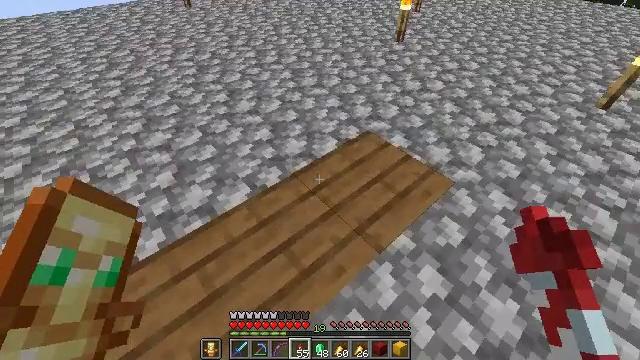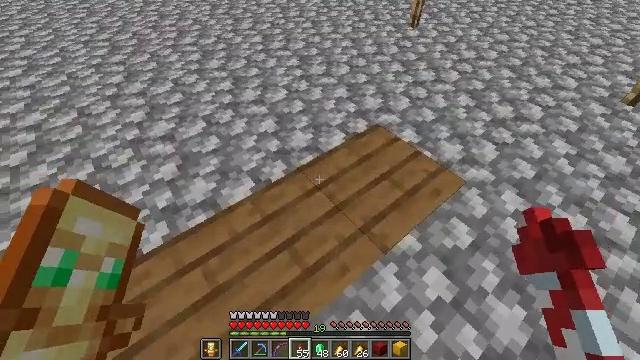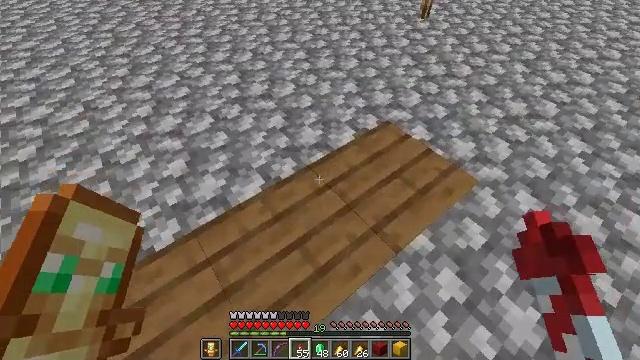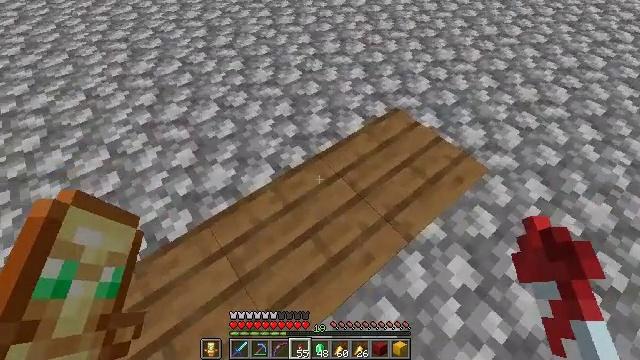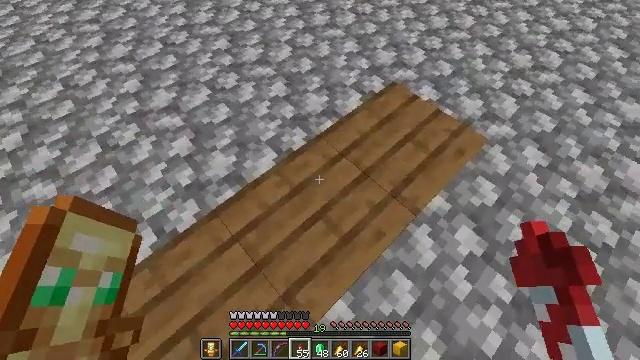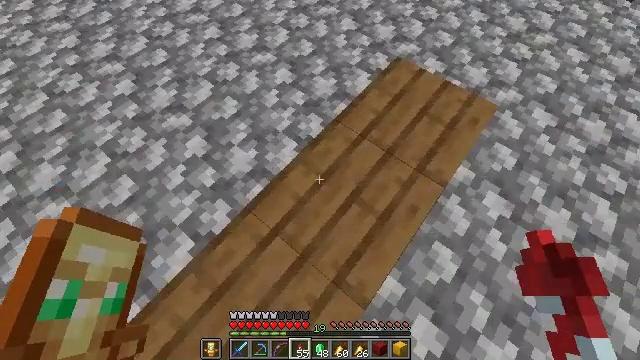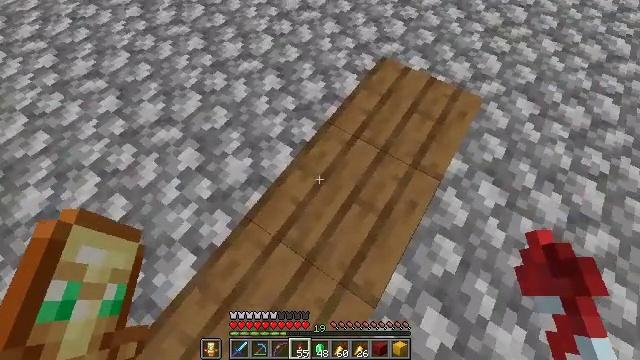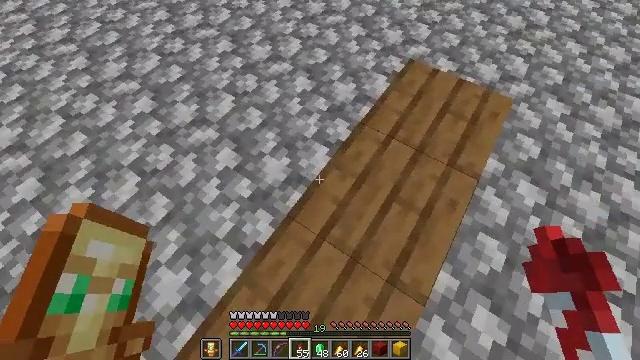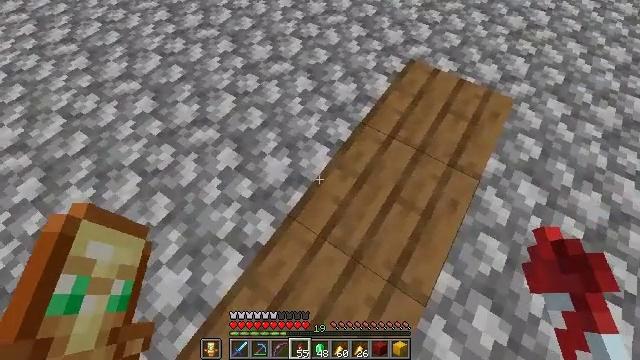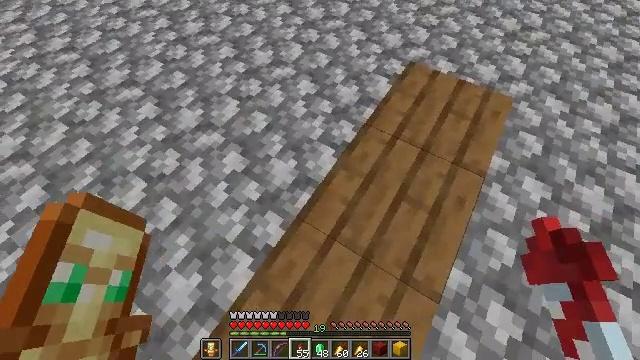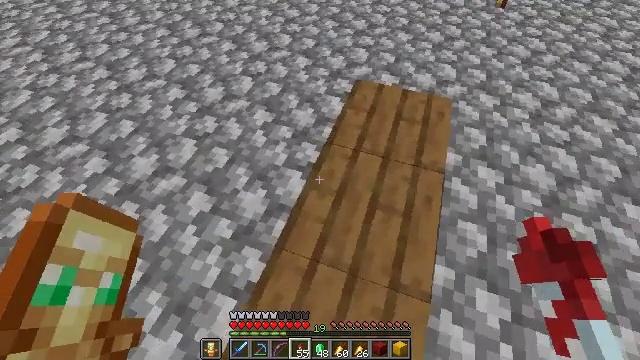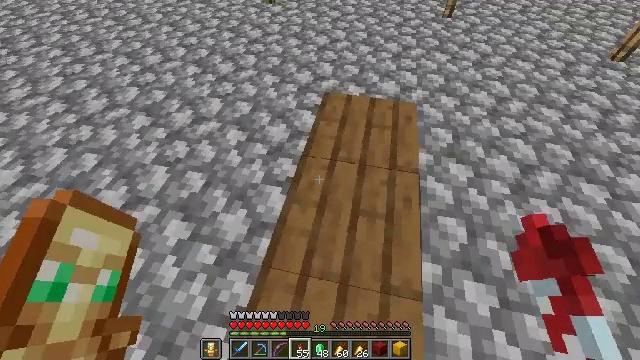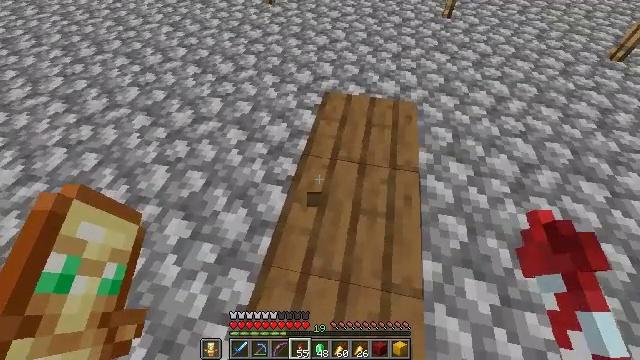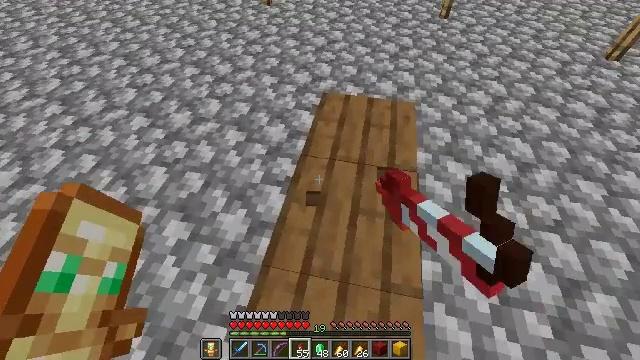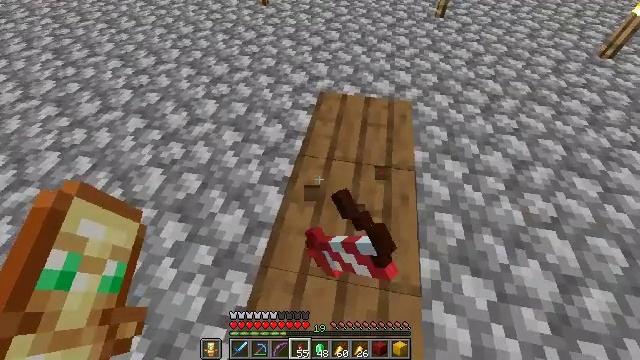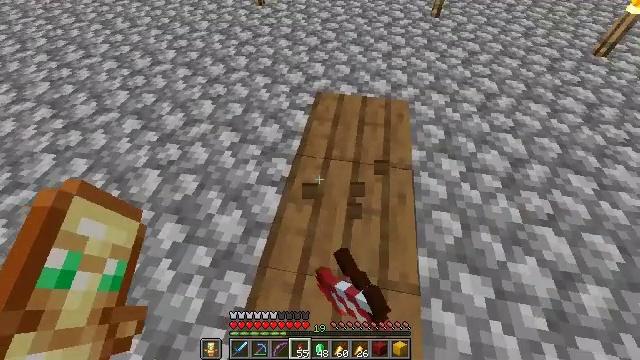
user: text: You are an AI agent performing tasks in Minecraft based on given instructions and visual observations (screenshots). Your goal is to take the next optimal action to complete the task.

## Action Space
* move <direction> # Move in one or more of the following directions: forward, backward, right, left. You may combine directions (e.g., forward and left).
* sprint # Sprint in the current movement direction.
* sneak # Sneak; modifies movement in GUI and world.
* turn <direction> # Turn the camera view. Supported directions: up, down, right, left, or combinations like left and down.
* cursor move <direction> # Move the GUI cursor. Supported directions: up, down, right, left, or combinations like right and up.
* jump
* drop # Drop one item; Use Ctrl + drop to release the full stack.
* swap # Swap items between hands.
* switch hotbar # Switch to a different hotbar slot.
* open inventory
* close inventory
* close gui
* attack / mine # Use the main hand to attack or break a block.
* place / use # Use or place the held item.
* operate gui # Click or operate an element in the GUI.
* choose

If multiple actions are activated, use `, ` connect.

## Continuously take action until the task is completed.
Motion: motion action
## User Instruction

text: Mine spruce planks to gather materials.
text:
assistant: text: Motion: turn left and down
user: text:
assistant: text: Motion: move left, turn down
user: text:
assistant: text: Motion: move left, turn down
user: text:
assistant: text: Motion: move left, turn right and down
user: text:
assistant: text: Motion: move left, turn right and down
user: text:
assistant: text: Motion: move left, turn right
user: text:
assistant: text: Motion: no_op
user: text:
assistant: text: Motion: no_op
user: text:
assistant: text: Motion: turn right and up
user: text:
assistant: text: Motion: turn right and up
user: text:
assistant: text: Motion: turn right and up
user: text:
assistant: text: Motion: attack / mine
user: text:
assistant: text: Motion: attack / mine
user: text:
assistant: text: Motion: attack / mine
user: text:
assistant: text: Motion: attack / mine
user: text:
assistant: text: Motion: move forward, attack / mine
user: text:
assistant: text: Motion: move forward, turn right and down, attack / mine
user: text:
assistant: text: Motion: move forward, turn right and down, attack / mine
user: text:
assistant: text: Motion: move forward, turn right and down, attack / mine
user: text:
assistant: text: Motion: turn right and down, attack / mine
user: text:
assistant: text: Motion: turn right and down, attack / mine
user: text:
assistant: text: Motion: turn right and down, attack / mine
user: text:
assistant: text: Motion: turn down, attack / mine
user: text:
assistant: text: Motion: attack / mine
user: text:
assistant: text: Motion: attack / mine
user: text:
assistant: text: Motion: attack / mine
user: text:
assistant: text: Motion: move back, attack / mine
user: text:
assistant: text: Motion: move back, attack / mine
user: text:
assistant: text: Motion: move back, attack / mine
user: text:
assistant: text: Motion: attack / mine